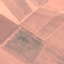
Label: AnnualCrop